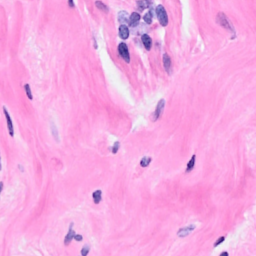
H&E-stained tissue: Breast